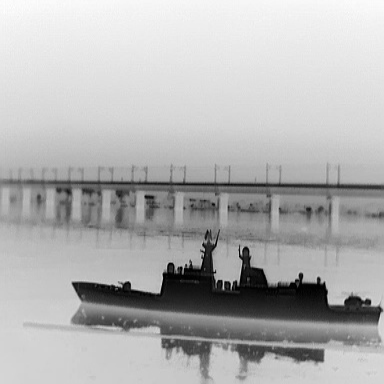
There is a warship in the infrared image.